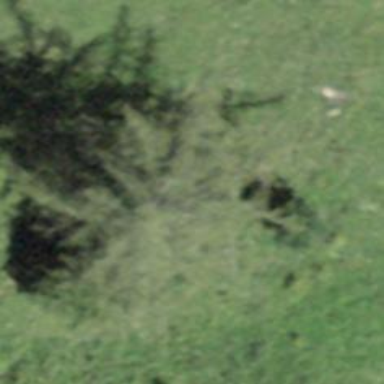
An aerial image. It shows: Needle-leaved tree in nature.